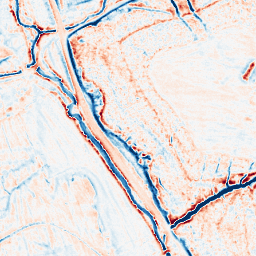
Category: edge_preserving
Decomposition family: anisotropic_diffusion
Decomposition parameters: iterations: 20
kappa: 100
gamma: 0.15
Upsampling method: linear_exact
Upsampling parameters: scale: 8
Upsampling scale: 8